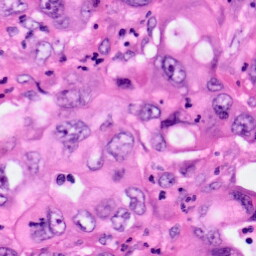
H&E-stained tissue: Pancreatic